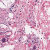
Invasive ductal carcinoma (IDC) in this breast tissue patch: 0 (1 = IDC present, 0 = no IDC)